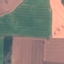
Land use / land cover class: AnnualCrop